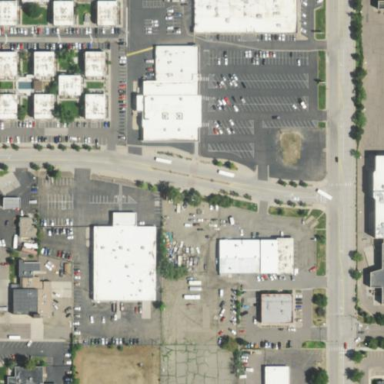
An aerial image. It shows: Retail area.